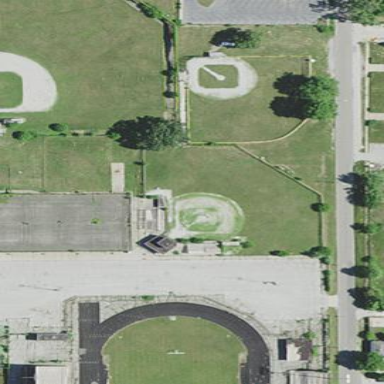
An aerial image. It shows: Baseball pitch for leisure land activities.